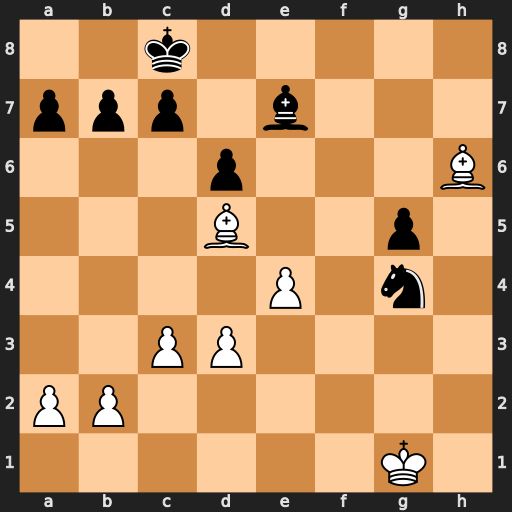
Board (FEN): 2k5/ppp1b3/3p3B/3B2p1/4P1n1/2PP4/PP6/6K1
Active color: w
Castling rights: -
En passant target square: -
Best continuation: Be6+ Kb8 Bxg4